Field crop: maize
Growth stage: 2
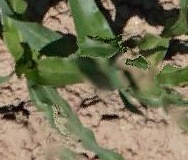
Species: maize